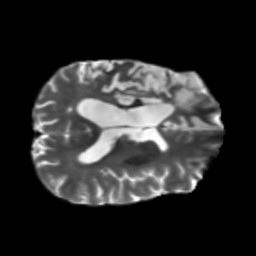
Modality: T2w
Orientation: axial
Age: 56
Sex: male
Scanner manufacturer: siemens
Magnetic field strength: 3 T
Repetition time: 5.47 s
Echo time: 0.0854 s